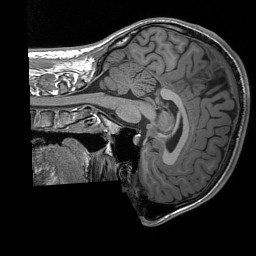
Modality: T1w
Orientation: sagittal
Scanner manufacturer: siemens
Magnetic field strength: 3 T
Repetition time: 1.76 s
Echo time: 0.0022 s